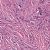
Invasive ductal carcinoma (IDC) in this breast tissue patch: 1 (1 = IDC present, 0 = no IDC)